Question: I'm styling some checkboxes in QtDesigner with some custom background images but I'm finding that when I load the .ui file in pyside, the images don't show up. Presumably there is a path problem. Below is an image of my file structure and the Python script that calls the .ui file is test.py.

Also here is the contents of images.qrc
'''
<RCC>
<qresource>
<file>B_active.png</file>
<file>Button_down_icon.png</file>
<file>Button_up_icon.png</file>
<file>B_inactive.png</file>
<file>A_inactive.png</file>
<file>A_active.png</file>
<file>R_icon.png</file>
<file>toolbar_bg.png</file>
</qresource>
</RCC>
'''
and also the style that references the images:
'''
#A_button_grp QRadioButton{
background-image: url(:/A_inactive.png);
}
#A_button_grp QRadioButton:checked{
background-image: url(:/A_active.png);
}
'''
What should I be doing differently here?
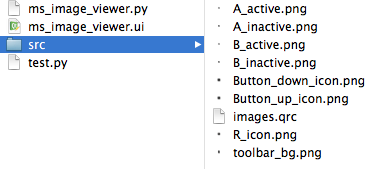
Answer: It looks like you need to compile the resource module:
'''
pyside-rcc -o resource_rc.py src/images.qrc
'''
Note that if 'ms_image_viewer.py' was generated by 'pyside-uic', the resource module be named 'resource_rc.py' and saved in the same directory.